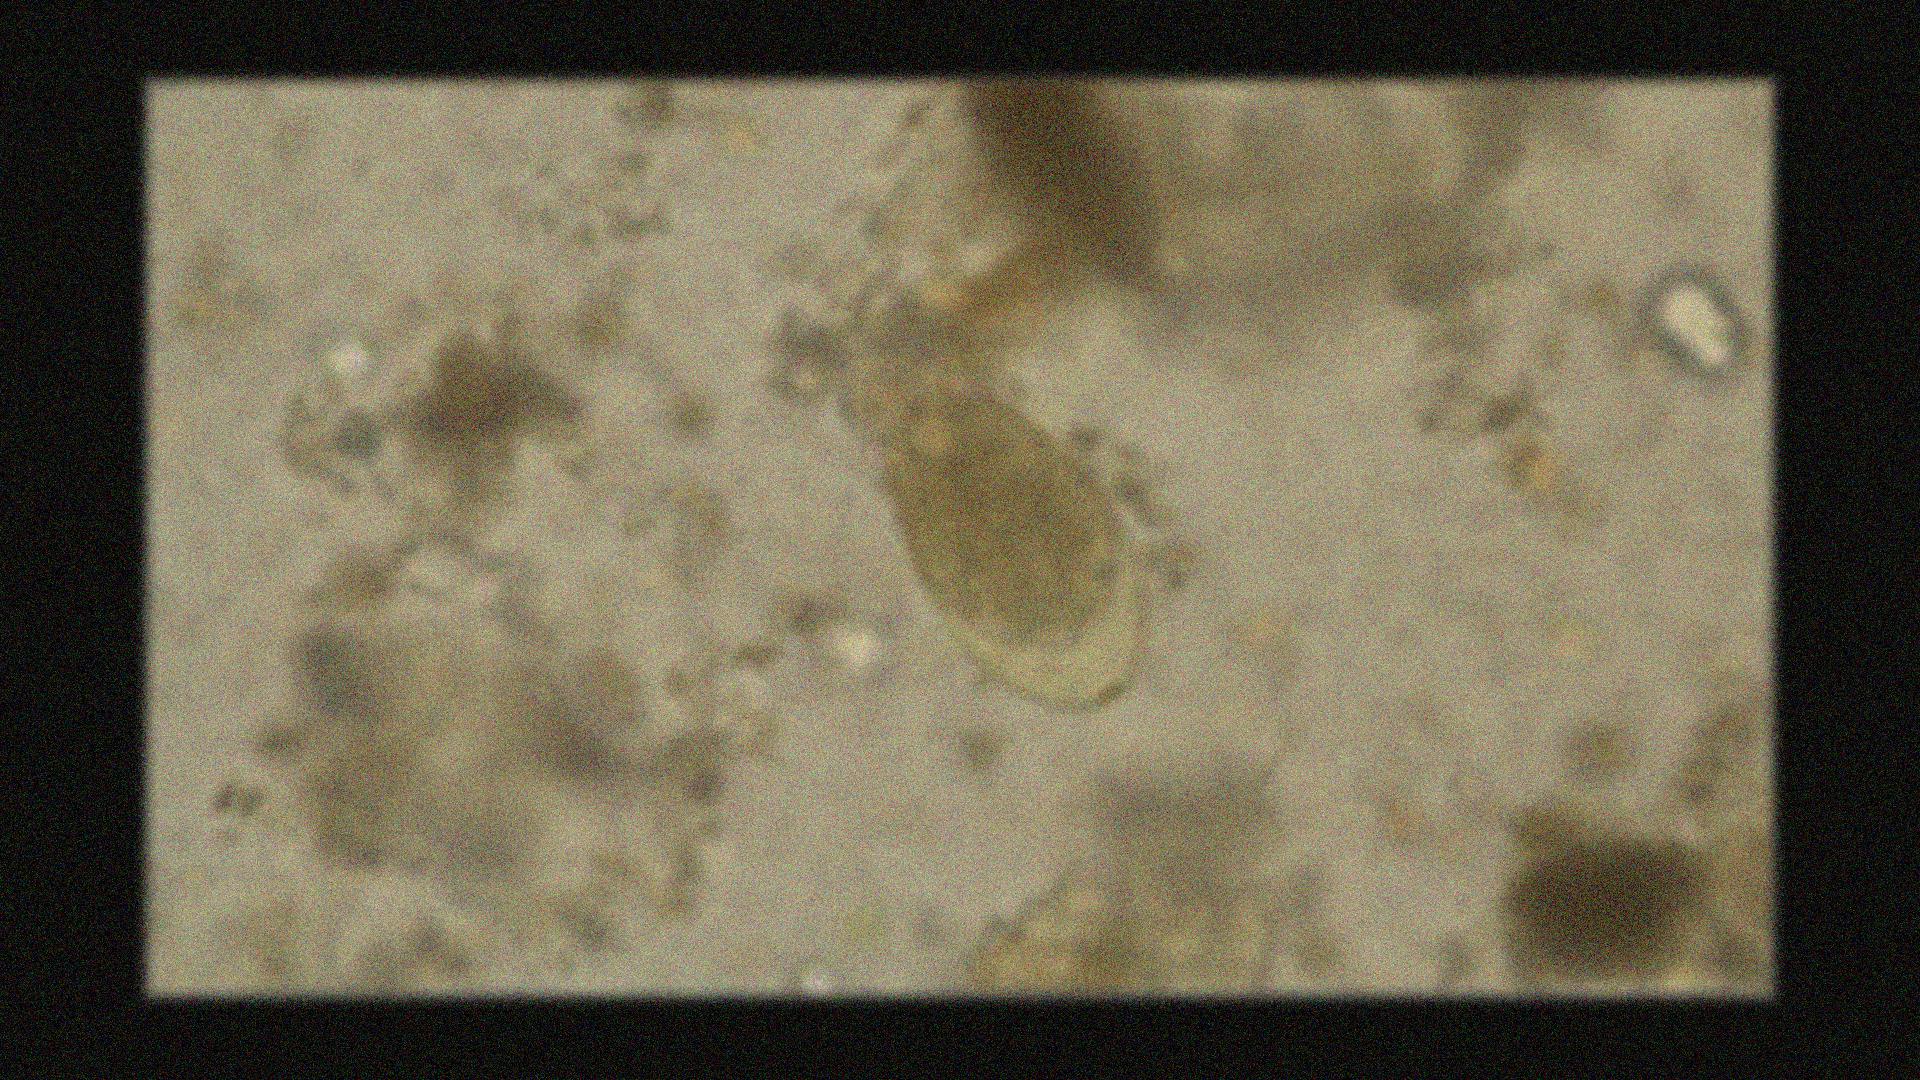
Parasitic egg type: Fasciolopsis buski